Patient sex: M
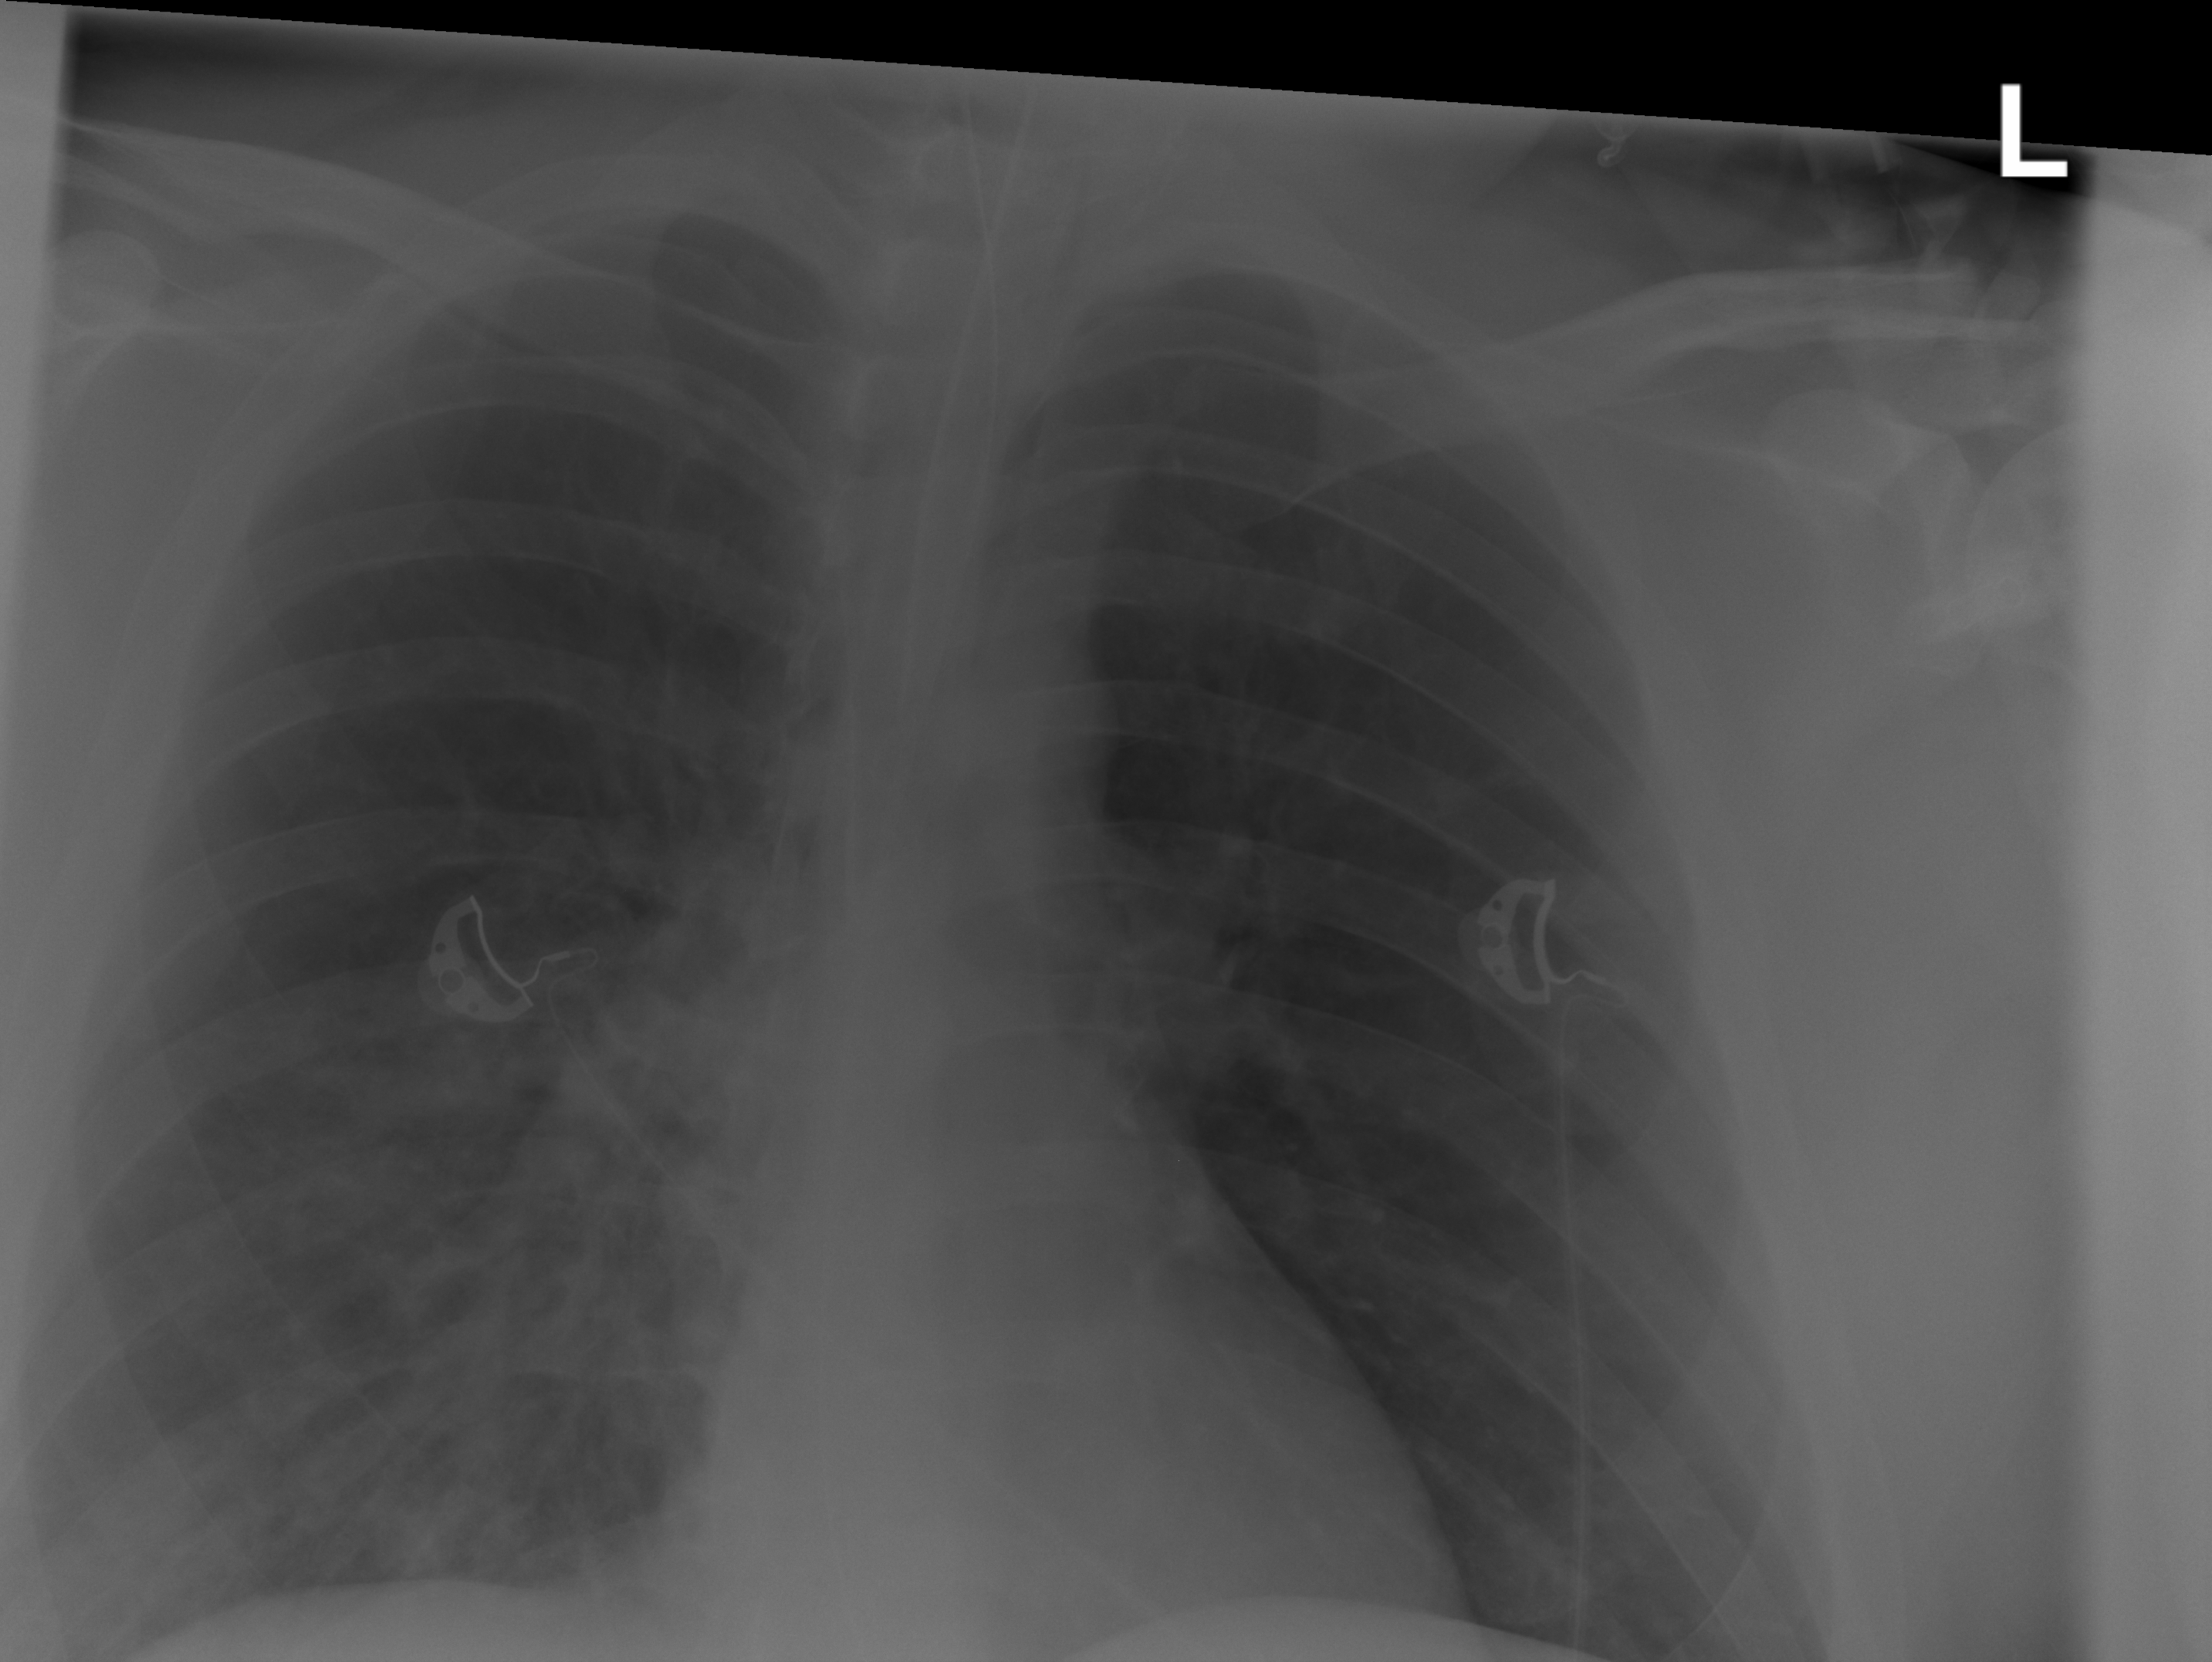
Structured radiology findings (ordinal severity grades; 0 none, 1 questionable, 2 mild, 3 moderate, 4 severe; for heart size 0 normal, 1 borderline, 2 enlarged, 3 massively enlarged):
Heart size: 0
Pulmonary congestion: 0
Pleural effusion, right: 0
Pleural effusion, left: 0
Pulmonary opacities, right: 3
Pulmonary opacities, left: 0
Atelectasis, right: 0
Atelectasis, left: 0